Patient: sex F, age 54
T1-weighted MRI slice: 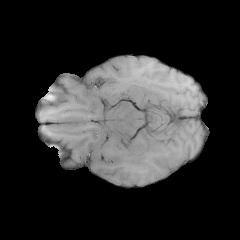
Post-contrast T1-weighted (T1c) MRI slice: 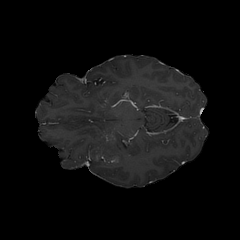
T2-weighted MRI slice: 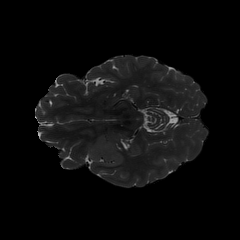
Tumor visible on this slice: yes
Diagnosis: Astrocytoma, IDH-wildtype
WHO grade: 3